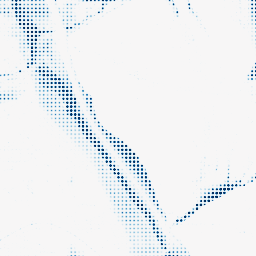
Category: morphological
Decomposition family: morphological_rect
Decomposition parameters: operation: closing
width: 50
height: 3
Upsampling method: sinc_blackman
Upsampling parameters: scale: 8
kernel_size: 4
Upsampling scale: 8